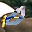
Label: 0